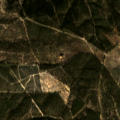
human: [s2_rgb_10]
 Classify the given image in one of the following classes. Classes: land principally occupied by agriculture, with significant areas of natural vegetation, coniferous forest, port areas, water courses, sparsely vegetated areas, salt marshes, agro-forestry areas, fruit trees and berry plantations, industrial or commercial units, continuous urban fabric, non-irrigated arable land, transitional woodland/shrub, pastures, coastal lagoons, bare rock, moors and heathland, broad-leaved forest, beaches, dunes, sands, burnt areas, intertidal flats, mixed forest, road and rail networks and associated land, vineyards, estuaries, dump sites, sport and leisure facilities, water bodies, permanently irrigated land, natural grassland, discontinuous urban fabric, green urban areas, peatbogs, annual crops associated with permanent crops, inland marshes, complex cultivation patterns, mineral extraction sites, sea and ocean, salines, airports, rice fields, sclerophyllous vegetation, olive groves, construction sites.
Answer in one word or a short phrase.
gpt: broad-leaved forest, transitional woodland/shrub